Question:
Where can I find out the meaning?
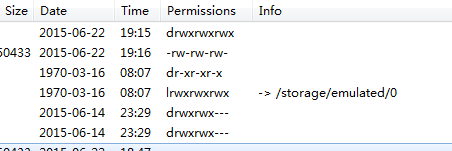
Answer: '''
r = read
w = write
x = execute
'''

1st block of rwx is for owner
2nd block for group
3rd for public